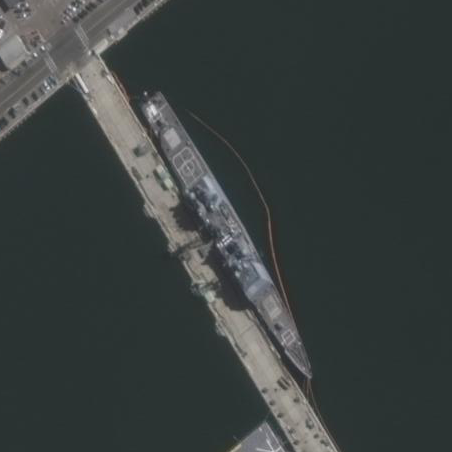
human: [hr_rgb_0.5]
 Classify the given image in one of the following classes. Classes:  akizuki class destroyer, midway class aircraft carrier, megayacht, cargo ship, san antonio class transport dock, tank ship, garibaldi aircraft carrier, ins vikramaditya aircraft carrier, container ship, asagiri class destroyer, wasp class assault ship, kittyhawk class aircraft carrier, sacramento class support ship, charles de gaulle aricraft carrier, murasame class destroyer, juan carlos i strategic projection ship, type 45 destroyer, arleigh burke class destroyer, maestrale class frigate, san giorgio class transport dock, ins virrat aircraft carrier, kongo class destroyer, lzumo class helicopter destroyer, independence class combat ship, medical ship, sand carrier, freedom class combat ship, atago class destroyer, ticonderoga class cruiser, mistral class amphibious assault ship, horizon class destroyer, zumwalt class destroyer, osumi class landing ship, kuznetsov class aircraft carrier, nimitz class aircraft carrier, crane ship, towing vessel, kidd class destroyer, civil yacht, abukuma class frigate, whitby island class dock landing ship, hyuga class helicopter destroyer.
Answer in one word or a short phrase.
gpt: Ticonderoga class cruiser